Interaction volume radius: 5 \u00c5
Interaction volume height: 20 \u00c5
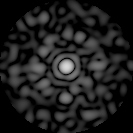
Disorder parameter: 0.8426